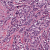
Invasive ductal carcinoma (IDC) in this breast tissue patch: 1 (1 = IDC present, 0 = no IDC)